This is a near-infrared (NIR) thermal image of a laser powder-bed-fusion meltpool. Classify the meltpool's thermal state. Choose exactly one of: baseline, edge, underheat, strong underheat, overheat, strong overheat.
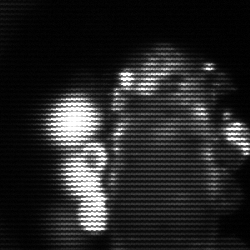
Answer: strong underheat